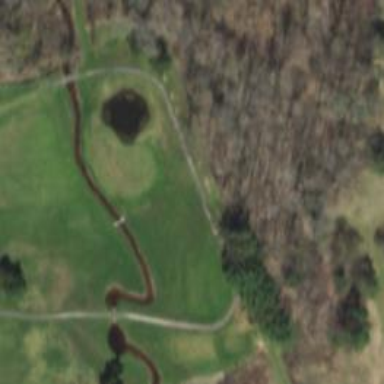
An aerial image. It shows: Path designated for golf carts.